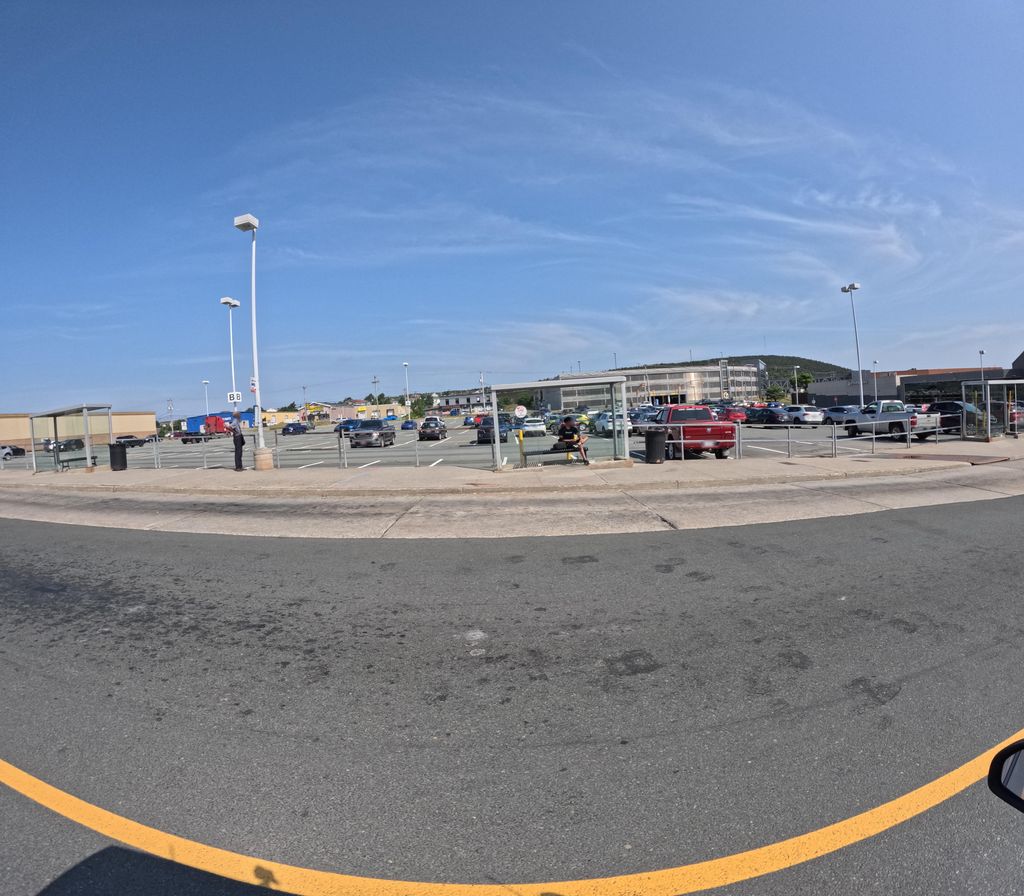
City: st_johns